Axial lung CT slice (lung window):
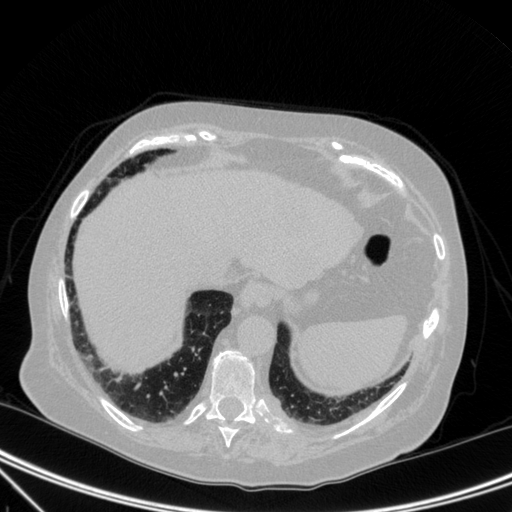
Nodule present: no